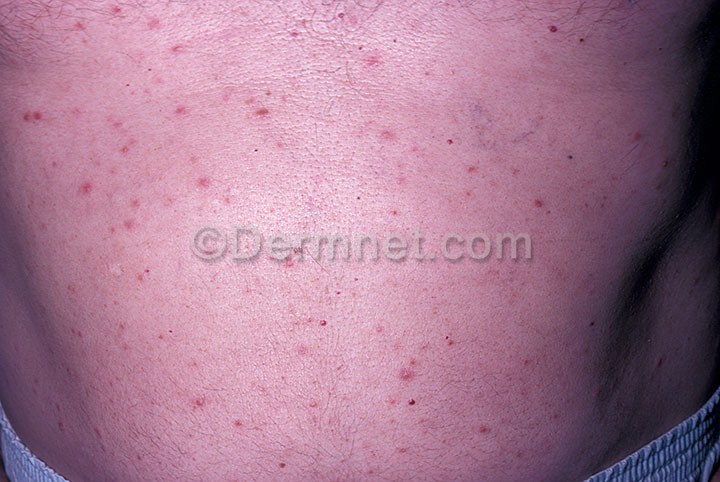
Disease: Psoriasis pictures Lichen Planus and related diseases